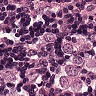
Metastatic tissue present: yes